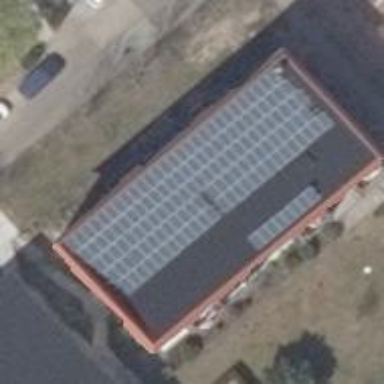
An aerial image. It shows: Solar photovoltaic panel generator.